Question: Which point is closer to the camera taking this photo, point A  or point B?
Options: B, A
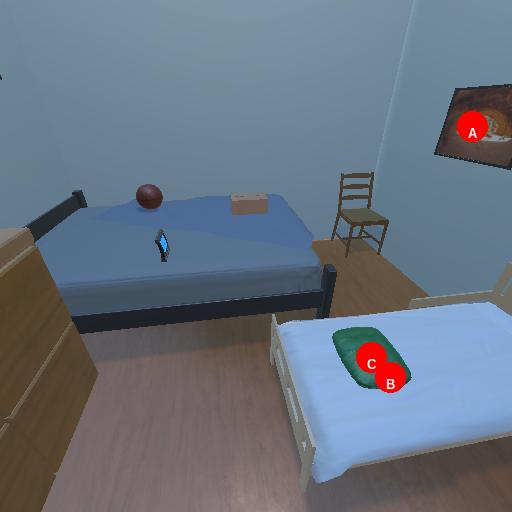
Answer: B